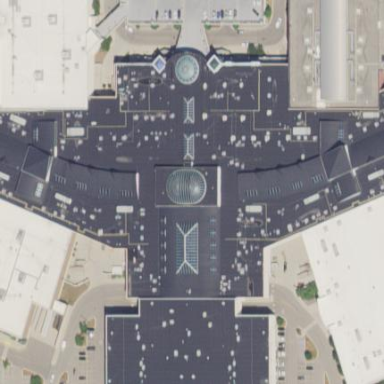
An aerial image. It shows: Retail building which is mall.